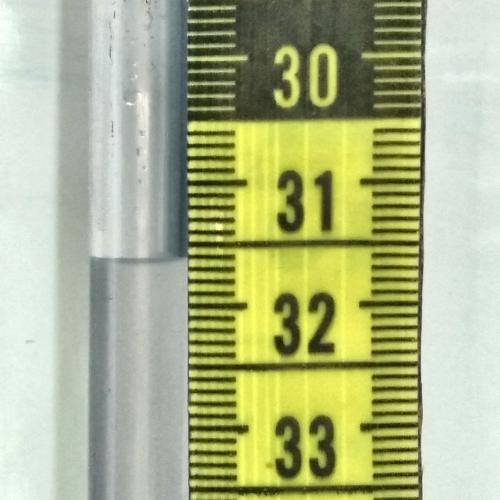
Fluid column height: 31.6 cm